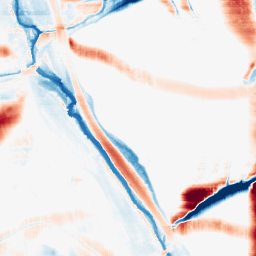
Category: morphological
Decomposition family: morphological_rect
Decomposition parameters: operation: average
width: 50
height: 20
Upsampling method: quadratic
Upsampling parameters: scale: 4
Upsampling scale: 4